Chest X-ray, AP view. Patient: 39 years old, sex F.
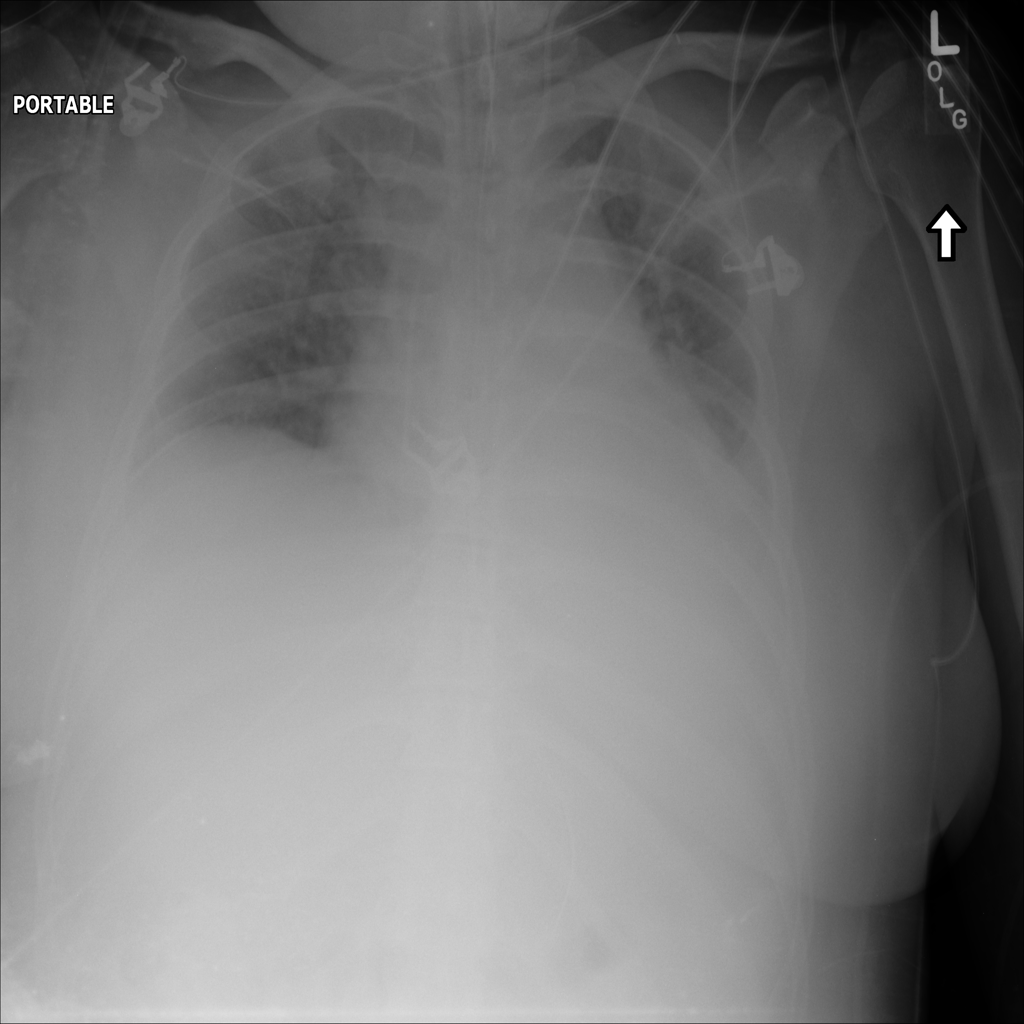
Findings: Atelectasis, Cardiomegaly, Effusion, Infiltration